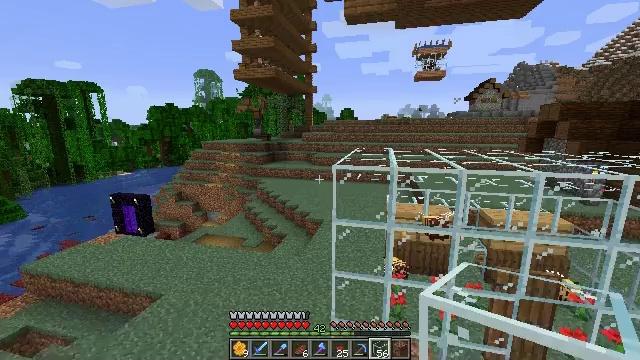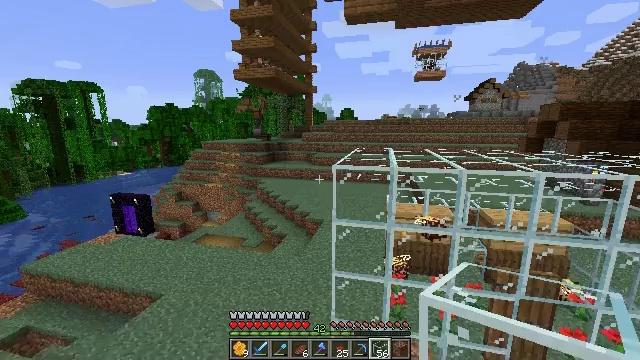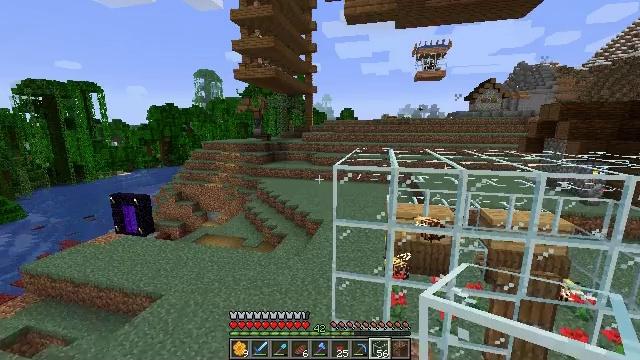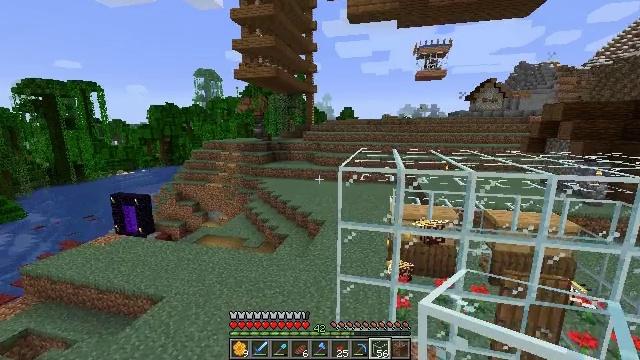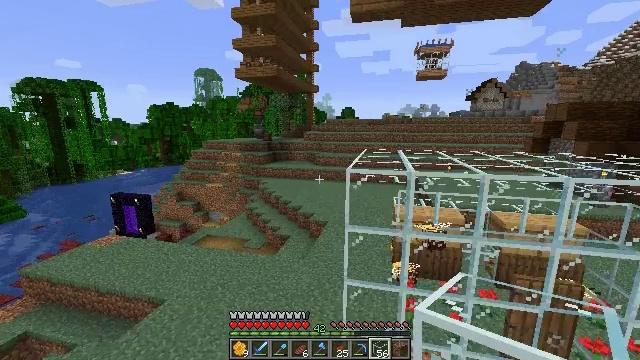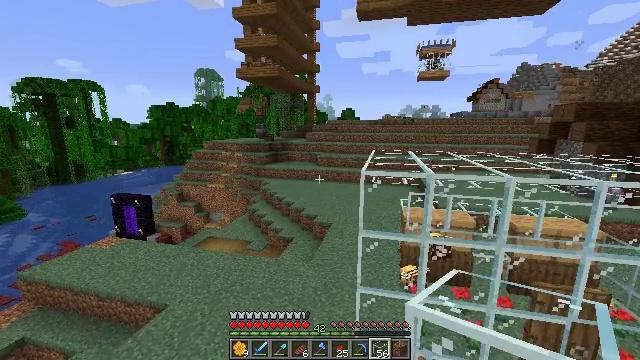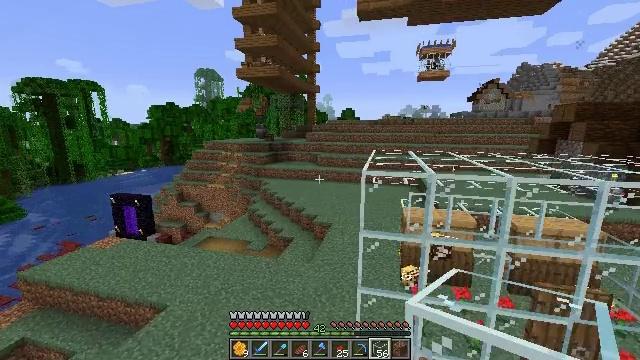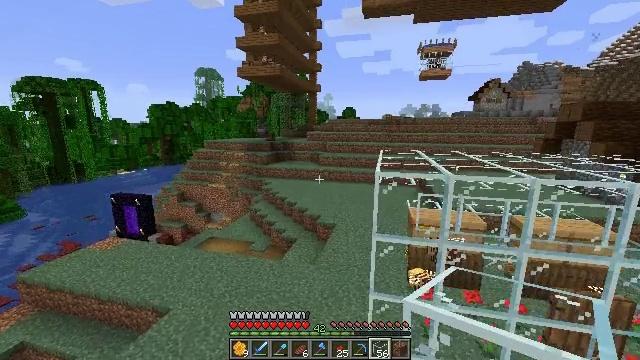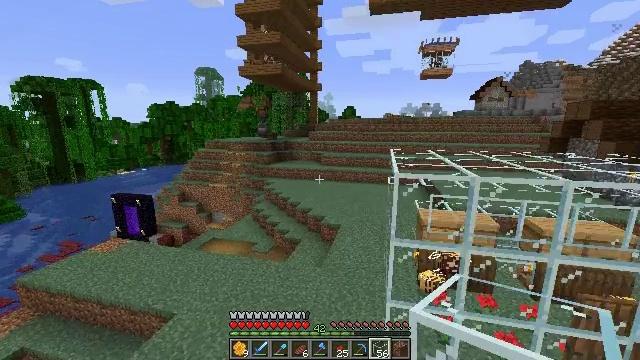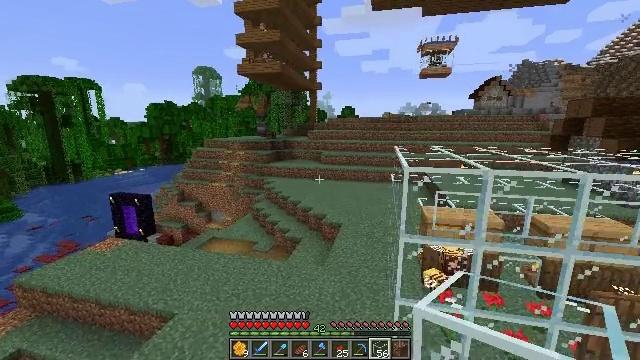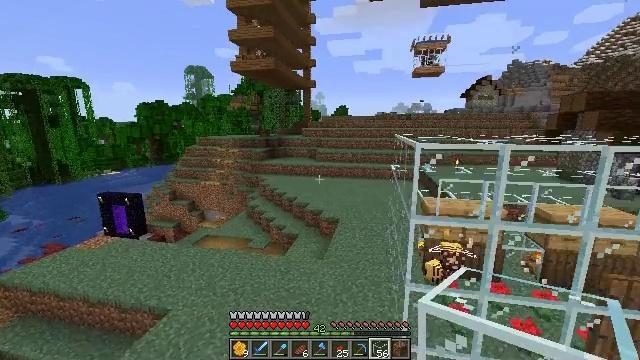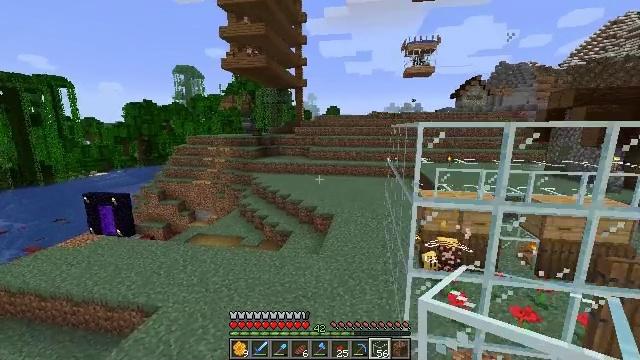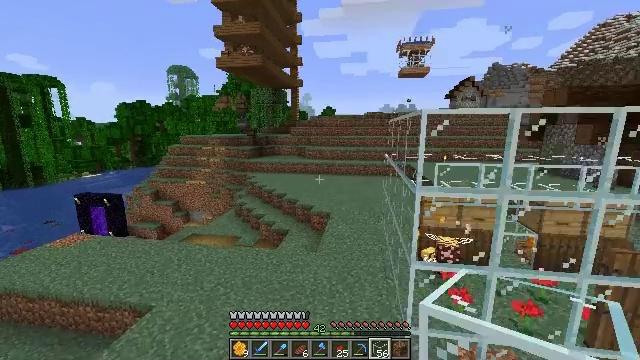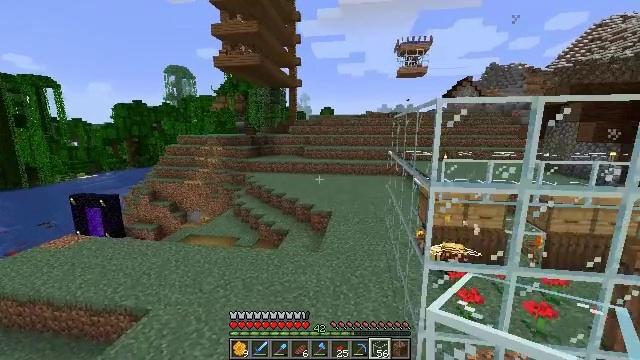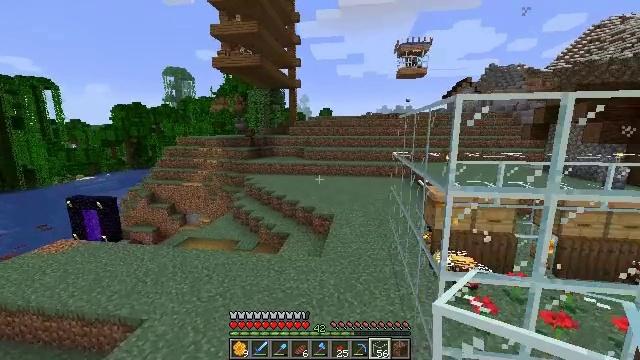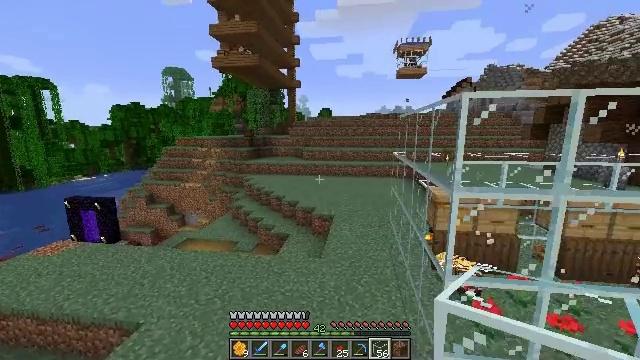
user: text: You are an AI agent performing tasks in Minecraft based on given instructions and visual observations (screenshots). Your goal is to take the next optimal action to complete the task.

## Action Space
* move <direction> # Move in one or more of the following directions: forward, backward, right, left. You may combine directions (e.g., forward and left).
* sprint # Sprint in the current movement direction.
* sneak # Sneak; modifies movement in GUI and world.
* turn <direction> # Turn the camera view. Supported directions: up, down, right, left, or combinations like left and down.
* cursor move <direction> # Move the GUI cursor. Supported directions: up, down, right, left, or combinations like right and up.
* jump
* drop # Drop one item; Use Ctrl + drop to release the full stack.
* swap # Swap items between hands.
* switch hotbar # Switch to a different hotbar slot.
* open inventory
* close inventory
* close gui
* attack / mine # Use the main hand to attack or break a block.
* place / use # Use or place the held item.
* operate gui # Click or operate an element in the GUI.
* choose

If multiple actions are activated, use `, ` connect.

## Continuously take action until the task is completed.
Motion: motion action
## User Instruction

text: Combat the bee.
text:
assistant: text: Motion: no_op
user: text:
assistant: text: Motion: move forward and move left
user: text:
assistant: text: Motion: move forward and move left
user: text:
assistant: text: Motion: move forward and move left
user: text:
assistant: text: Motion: move forward and move left
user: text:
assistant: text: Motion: move forward and move left
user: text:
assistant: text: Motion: move forward and move left
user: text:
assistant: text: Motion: move forward and move left
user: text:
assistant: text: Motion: move forward and move left
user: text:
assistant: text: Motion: move forward and move left, turn right
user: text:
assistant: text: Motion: move forward, turn right
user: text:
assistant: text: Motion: move forward, turn right
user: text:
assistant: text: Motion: move forward
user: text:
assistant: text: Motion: move forward
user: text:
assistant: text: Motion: move forward
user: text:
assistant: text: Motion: move forward
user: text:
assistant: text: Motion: move forward
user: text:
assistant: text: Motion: move forward, sprint
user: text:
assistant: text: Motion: move forward, sprint
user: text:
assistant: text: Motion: move forward, sprint, turn right
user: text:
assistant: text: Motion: move forward, sprint, turn right
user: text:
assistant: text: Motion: move forward, turn right
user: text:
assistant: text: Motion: move forward
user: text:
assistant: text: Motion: move forward, sprint
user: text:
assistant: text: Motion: move forward, sprint
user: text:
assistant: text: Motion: move forward, sprint
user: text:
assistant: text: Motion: move forward
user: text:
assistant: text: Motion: move forward
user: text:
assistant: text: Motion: move forward, sprint
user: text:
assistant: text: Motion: move forward, sprint